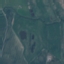
Land use / land cover: Pasture